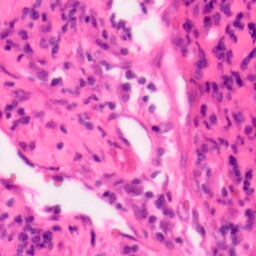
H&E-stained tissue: Colon